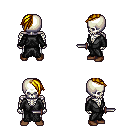
a pixel art fantasy rpg character, male body template, skeleton, gray robe, white pants, blonde long mohawk hairstyle, brown shoes, dagger, four views (front, back, left, right), 2x2 character sprite sheet, small pixel art, hard edges, no anti-aliasing